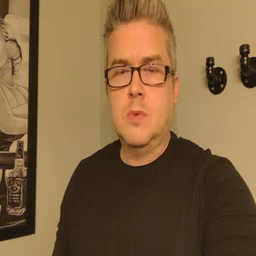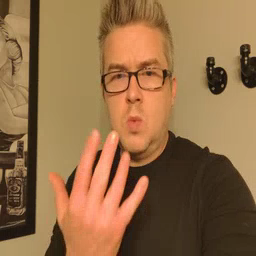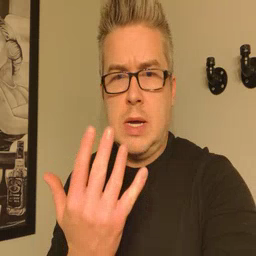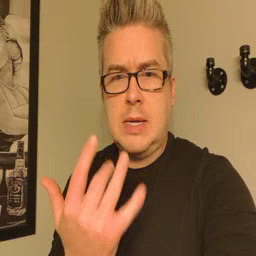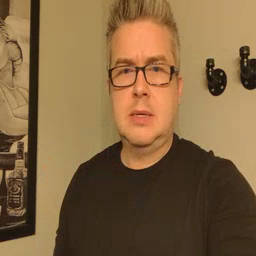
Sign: wait